Field crop: maize
Growth stage: 1
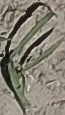
Species: sorghum